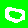
Digit: 0